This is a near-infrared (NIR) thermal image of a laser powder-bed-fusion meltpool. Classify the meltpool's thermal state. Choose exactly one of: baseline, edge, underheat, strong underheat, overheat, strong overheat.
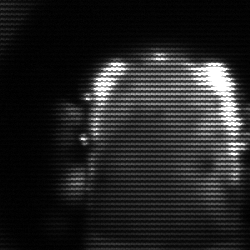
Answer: baseline